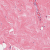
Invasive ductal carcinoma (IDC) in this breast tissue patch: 0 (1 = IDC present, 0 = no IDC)